Interaction volume radius: 5 \u00c5
Interaction volume height: 15 \u00c5
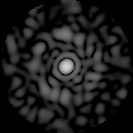
Disorder parameter: 0.8686